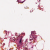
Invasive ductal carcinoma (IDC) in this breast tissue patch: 0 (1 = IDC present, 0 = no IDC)